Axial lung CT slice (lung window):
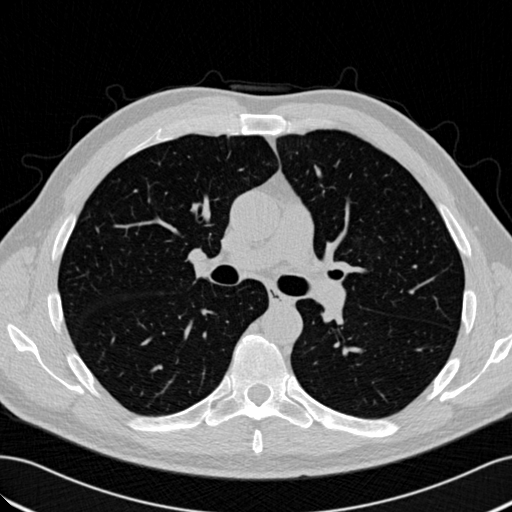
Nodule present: no